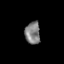
Tissue: skin
Cell type: Epithelial cells
Senescence score: 0.2263
Nuclear area (px): 331
Mean DAPI intensity: 127.308